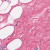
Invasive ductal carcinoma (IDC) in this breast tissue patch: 0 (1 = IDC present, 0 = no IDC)